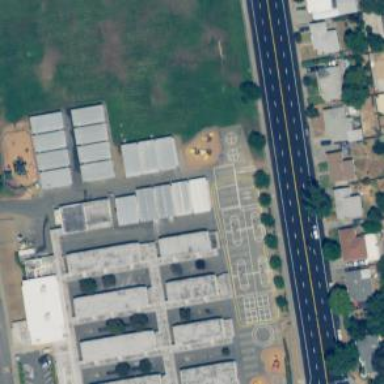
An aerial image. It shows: School.